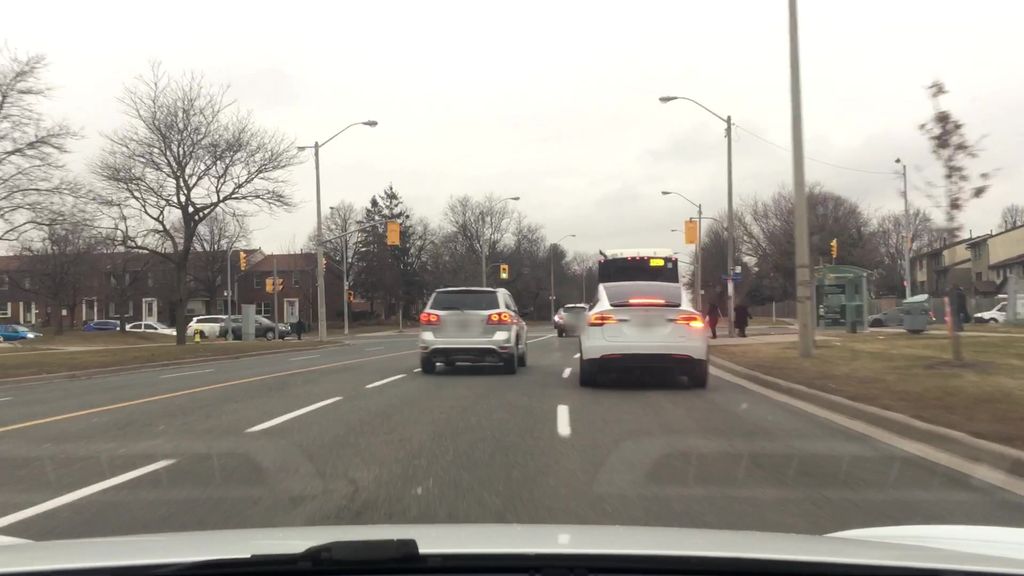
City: toronto